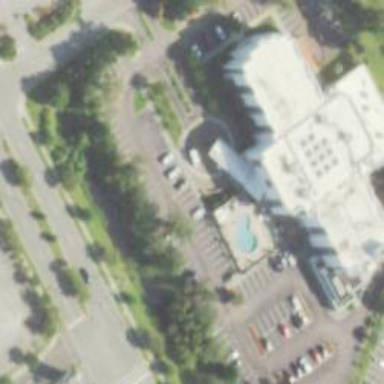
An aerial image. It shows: Hotel building.